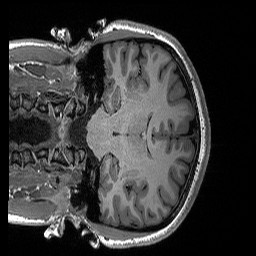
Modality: T1w
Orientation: coronal
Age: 20
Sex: female